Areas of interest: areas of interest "Medical"
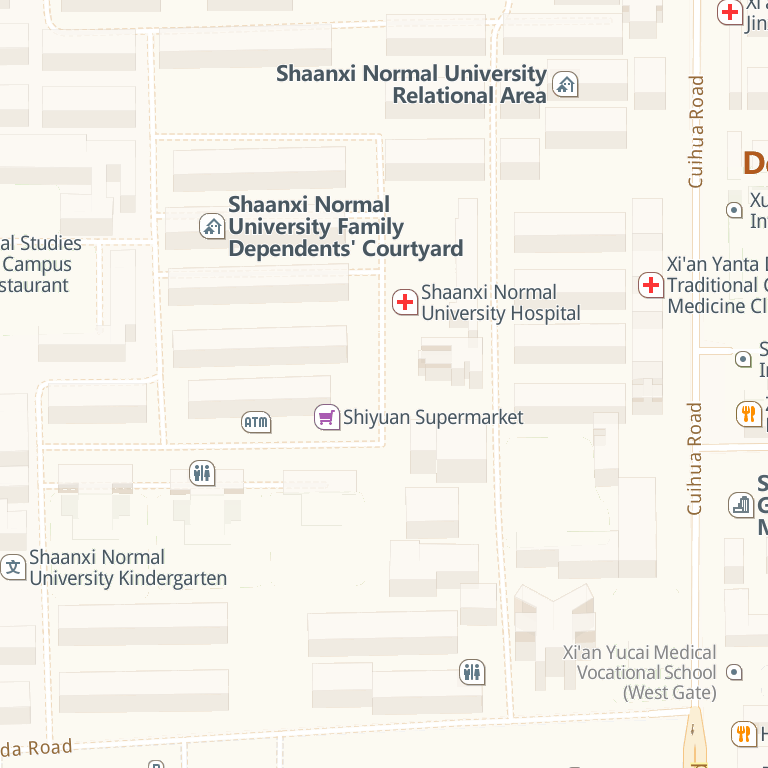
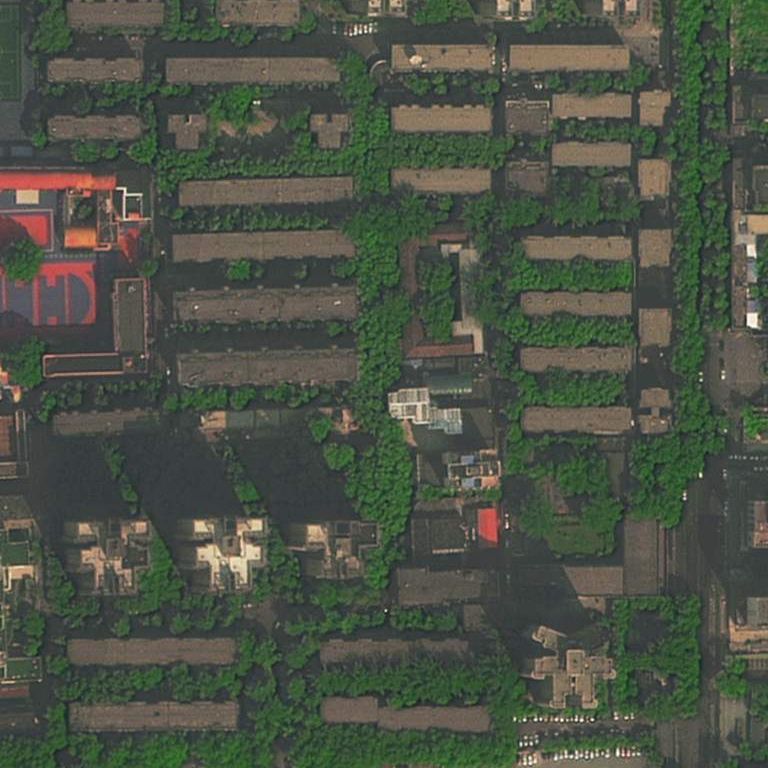